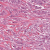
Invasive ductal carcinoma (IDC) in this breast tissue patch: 1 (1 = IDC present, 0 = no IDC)